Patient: sex F, age 75
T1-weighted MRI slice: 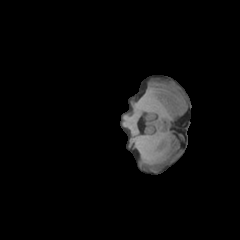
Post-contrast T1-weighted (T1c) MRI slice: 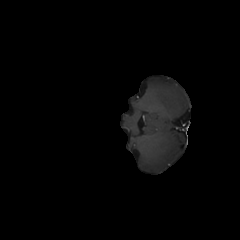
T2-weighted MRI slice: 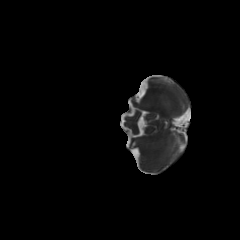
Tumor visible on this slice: no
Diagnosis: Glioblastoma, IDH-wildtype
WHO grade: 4